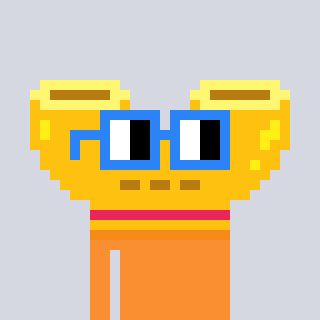
a pixel art character with square blue glasses, a macaroni-shaped head and a orange-colored body on a cool background